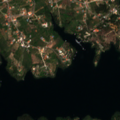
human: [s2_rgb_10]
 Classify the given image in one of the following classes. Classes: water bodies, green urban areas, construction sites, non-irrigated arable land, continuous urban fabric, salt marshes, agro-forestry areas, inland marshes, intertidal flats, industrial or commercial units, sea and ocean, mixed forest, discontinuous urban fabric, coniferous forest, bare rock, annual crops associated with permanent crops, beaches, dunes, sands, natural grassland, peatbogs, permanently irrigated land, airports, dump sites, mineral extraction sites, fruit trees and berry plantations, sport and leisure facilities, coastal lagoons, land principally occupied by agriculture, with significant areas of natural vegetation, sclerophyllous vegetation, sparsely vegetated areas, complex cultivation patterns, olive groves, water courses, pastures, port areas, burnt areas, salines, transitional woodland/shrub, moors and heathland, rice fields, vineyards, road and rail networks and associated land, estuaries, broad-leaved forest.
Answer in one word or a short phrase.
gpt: annual crops associated with permanent crops, broad-leaved forest, mixed forest, transitional woodland/shrub, water bodies